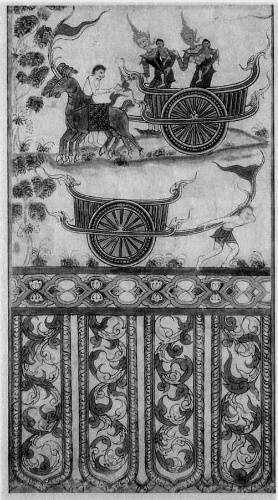
Date: late 19th–20th century
Object type: Painting
Classification: Paintings
Medium: Color on paper
Culture: Thailand
Dimensions: 52 x 20 1/2in. (132.1 x 52cm)
Department: Asian Art
Credit line: Gift of Mr. and Mrs. Alexis Zalstem-Zalessky, 1963
Accession year: 1963
Repository: Metropolitan Museum of Art, New York, NY
Tags: Men|Horses|Chariots